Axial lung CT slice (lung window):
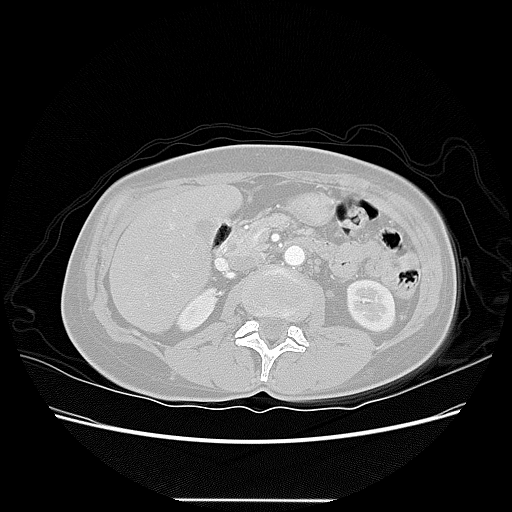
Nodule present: no